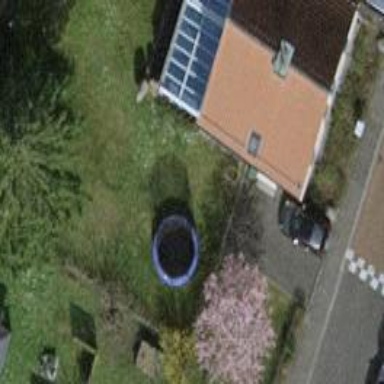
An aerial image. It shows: Garden surrounded by fence.